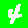
Digit: 4